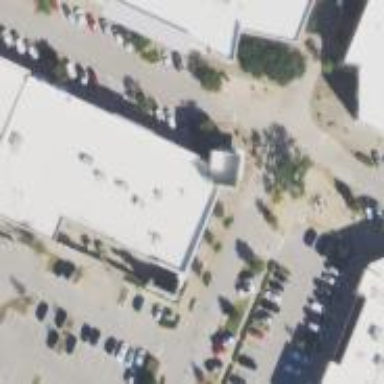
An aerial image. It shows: Retail building that is clothes shop.